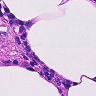
Metastatic tissue present: no